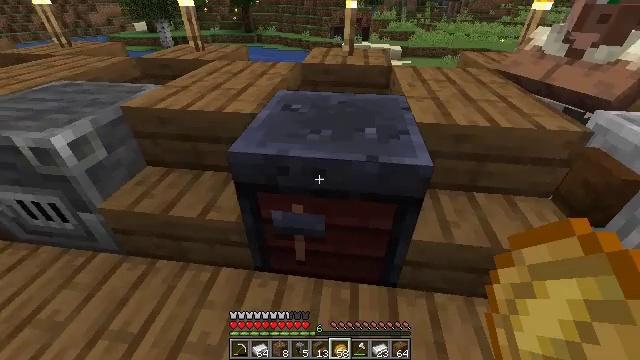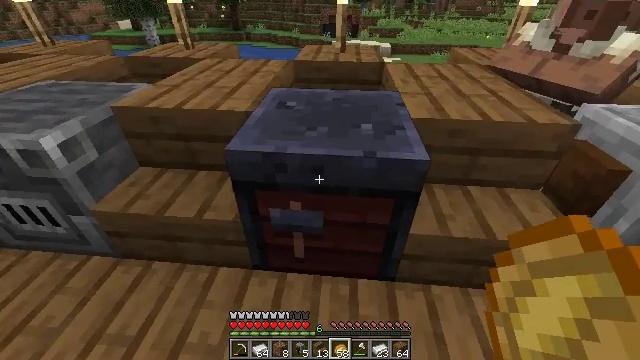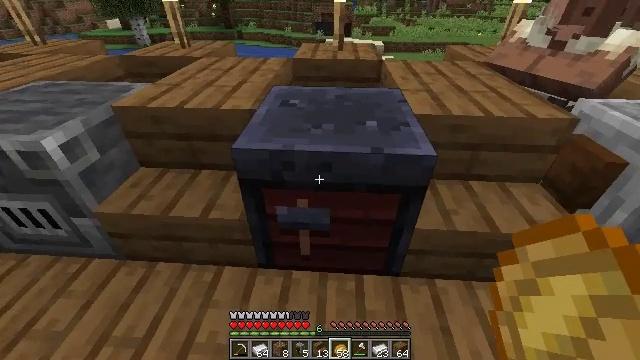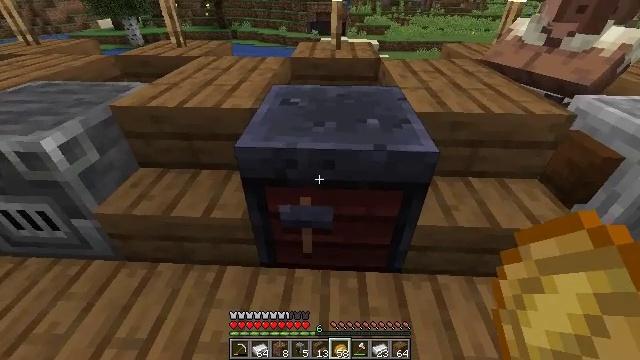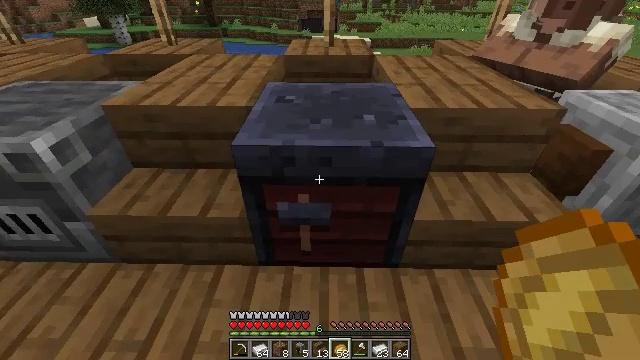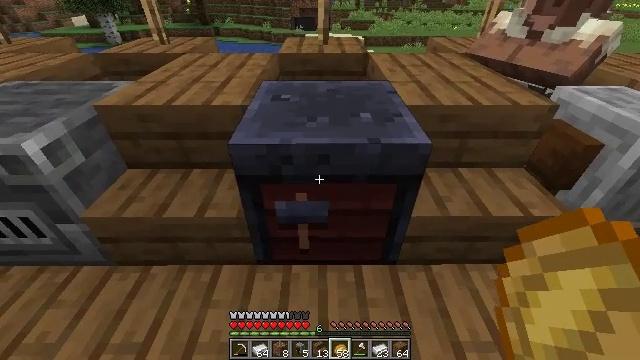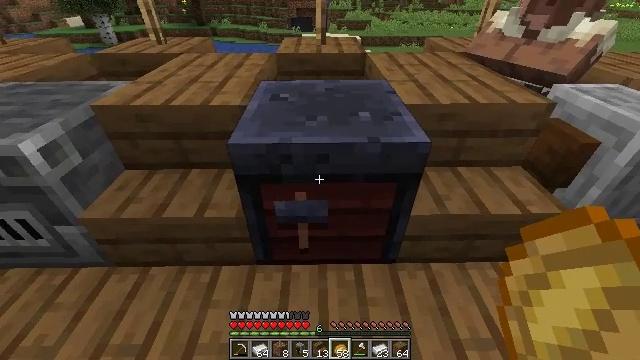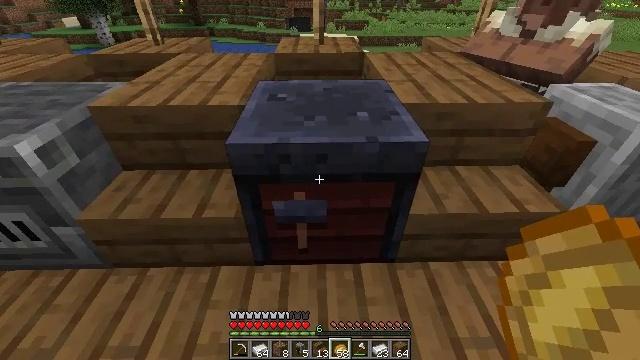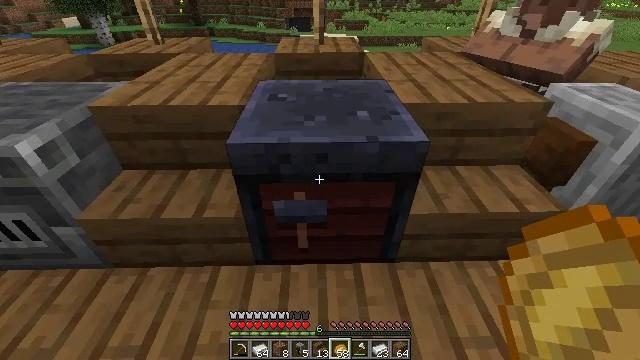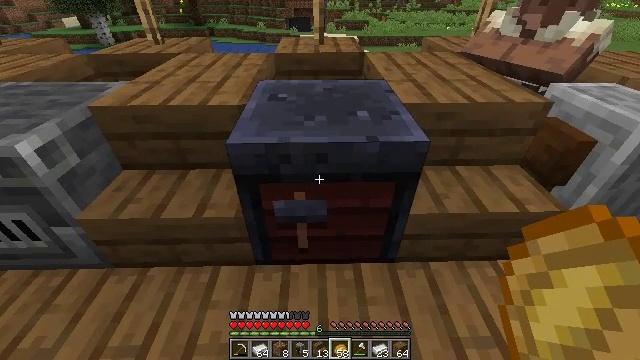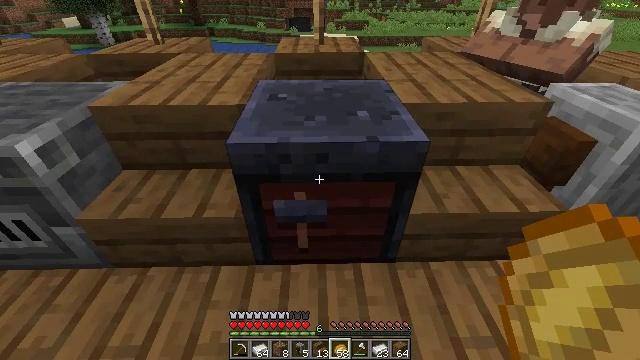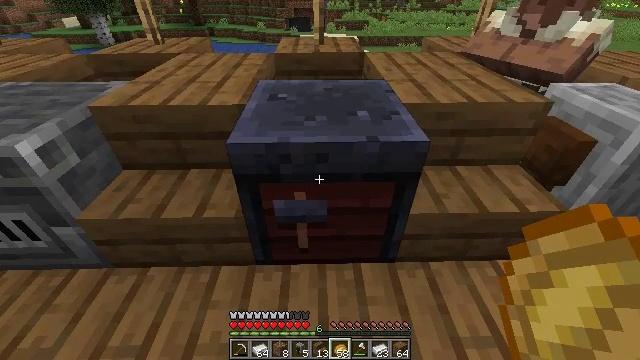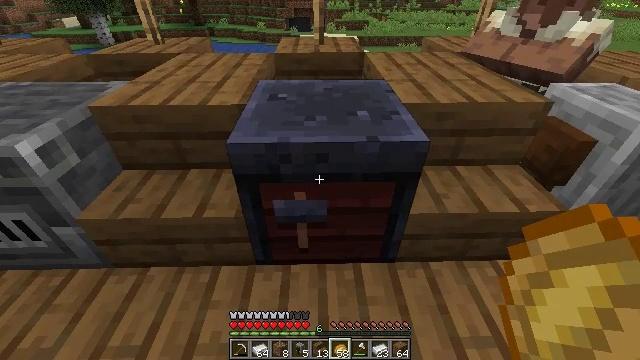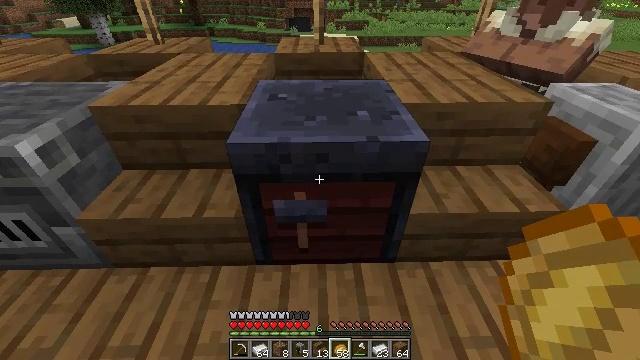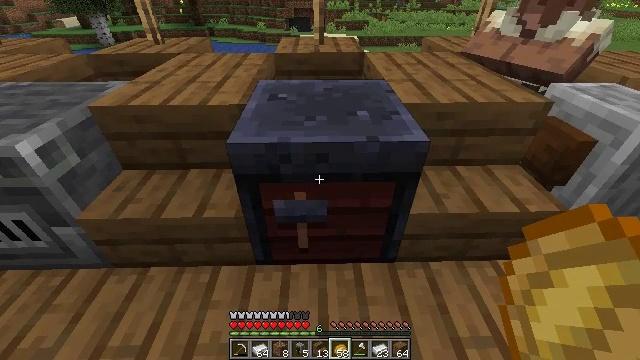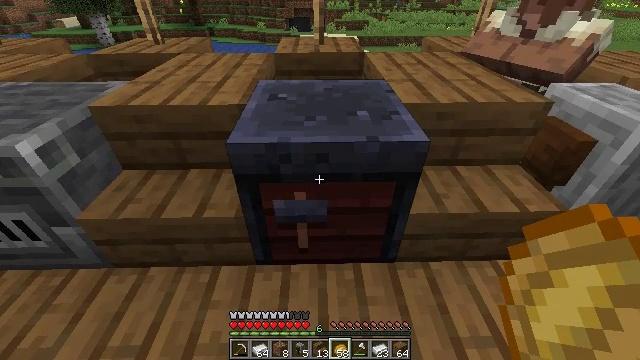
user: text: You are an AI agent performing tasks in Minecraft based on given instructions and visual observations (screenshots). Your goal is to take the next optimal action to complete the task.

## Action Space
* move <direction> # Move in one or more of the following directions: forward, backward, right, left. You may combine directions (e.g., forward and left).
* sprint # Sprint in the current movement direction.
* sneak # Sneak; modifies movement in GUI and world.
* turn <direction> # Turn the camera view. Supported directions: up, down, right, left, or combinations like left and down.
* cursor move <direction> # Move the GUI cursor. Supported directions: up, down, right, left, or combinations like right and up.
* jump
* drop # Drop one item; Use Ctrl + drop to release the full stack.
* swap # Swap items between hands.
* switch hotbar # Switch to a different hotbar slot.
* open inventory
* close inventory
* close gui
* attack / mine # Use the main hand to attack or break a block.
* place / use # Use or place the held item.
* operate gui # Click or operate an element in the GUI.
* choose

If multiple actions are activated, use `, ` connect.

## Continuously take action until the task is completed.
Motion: motion action
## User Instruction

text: Retrieve the smithing table you placed.
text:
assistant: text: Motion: turn right
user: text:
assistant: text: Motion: turn right
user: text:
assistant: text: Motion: turn right
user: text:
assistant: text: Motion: turn right
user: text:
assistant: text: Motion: turn right
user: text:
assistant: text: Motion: no_op
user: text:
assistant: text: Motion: no_op
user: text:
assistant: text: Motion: no_op
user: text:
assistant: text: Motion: no_op
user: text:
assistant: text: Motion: no_op
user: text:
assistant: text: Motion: no_op
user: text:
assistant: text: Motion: no_op
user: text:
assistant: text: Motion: no_op
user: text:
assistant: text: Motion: no_op
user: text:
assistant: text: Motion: no_op
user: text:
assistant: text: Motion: no_op
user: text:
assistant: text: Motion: no_op
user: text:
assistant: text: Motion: no_op
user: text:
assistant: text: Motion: no_op
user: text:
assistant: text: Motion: no_op
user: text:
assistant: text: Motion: no_op
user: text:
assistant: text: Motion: no_op
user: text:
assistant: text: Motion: no_op
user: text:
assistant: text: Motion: no_op
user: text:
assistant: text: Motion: no_op
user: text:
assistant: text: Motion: no_op
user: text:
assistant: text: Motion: no_op
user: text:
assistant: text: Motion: no_op
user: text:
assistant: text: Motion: no_op
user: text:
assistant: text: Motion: no_op